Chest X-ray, AP view. Patient: 52 years old, sex F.
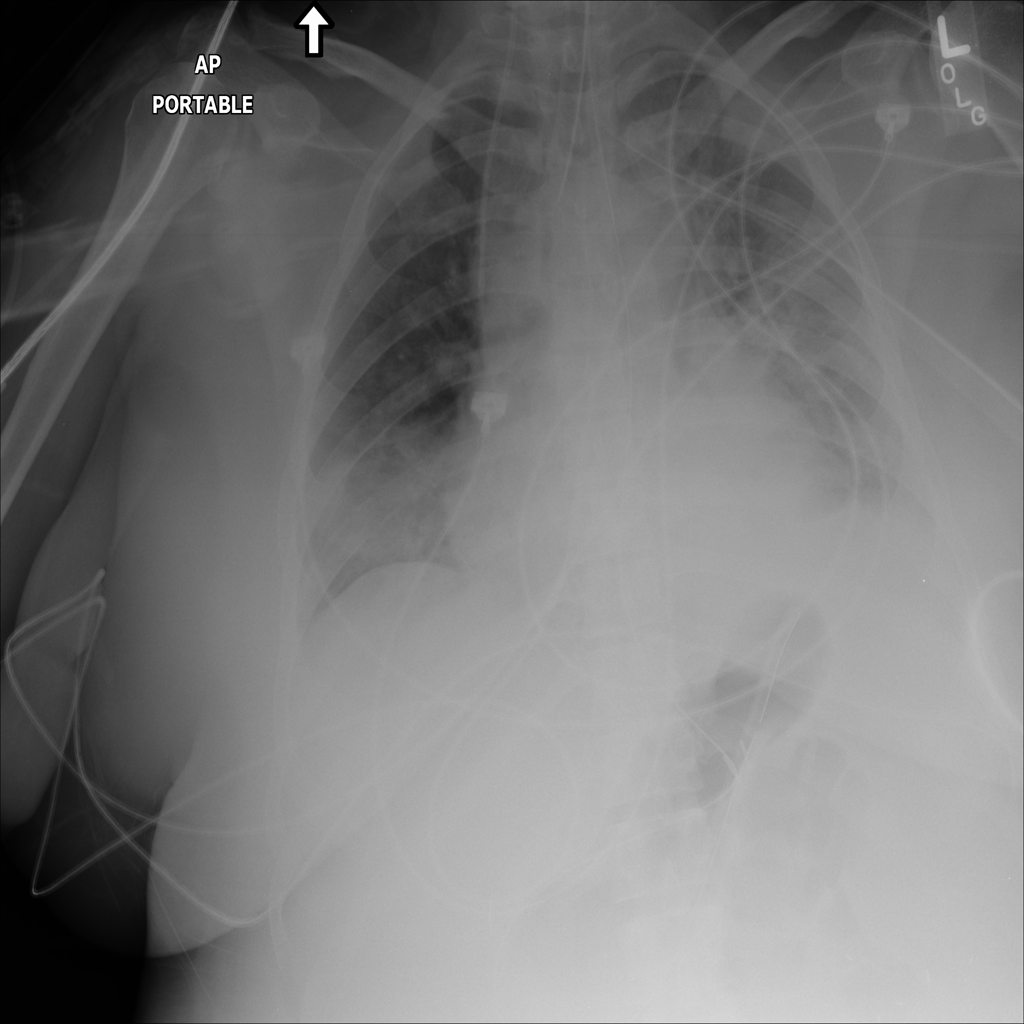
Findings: Effusion, Infiltration